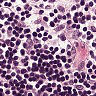
Metastatic tissue present: no